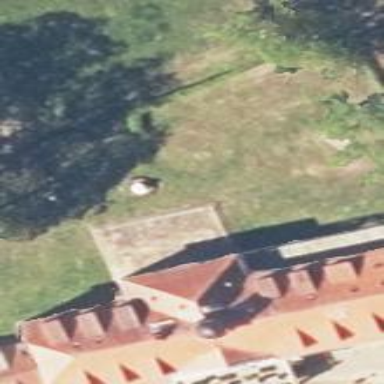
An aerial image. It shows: Stately hotel that resembles historic castle.